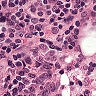
Metastatic tissue present: no